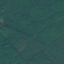
Label: Forest